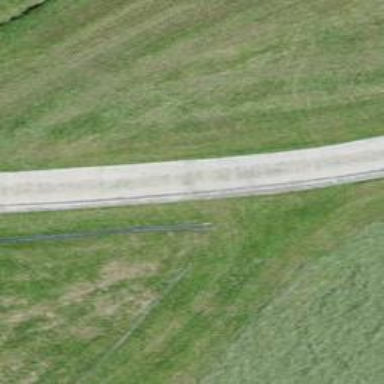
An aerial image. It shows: Unclassified road with paved surface.